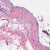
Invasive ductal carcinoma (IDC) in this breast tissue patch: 0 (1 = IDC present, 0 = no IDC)